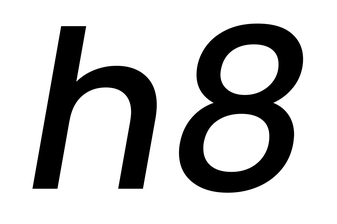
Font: Poppins-MediumItalic